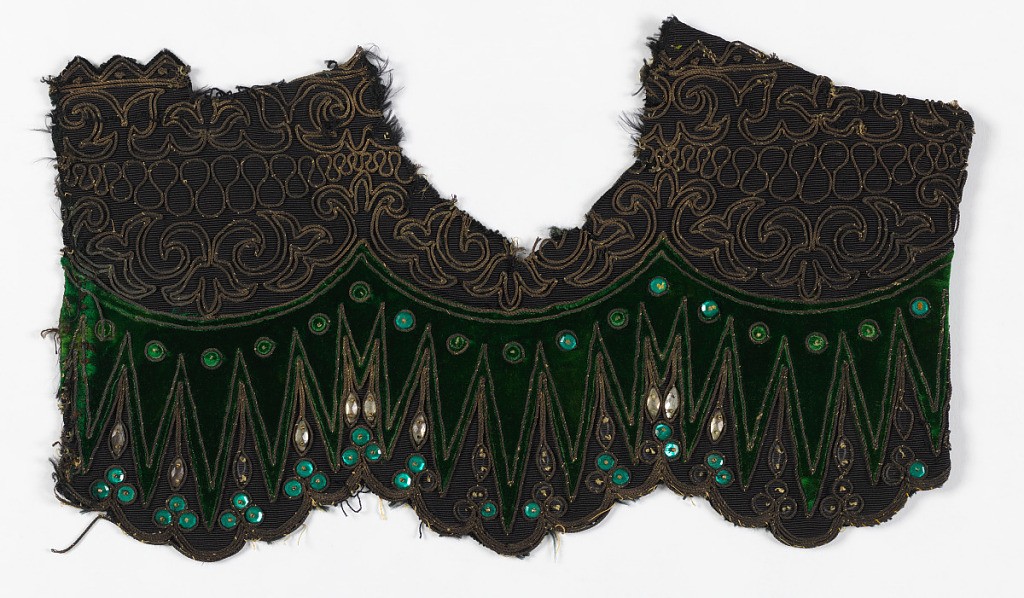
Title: Embroidery sample
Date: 1875–1900
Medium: silk, metal, glass; section of dress-trimming Technique: cloth with velvet applique, couched gold cord, glass sequins
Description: Fragment of black, weft-ribbed silk cut at the bottom into three wide shallow scallops, in turn scalloped, with applied section of bottle green velvet; double row of couched gold cord outlining velvet and encircling applied faceted green glass sequins.